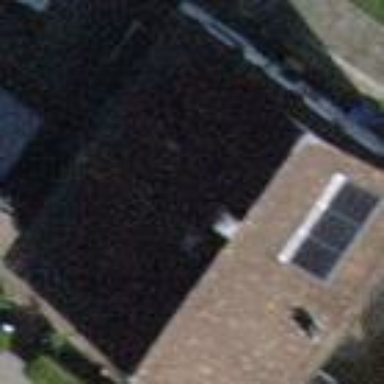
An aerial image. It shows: Detached building with gabled roof.